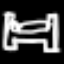
Label: bed